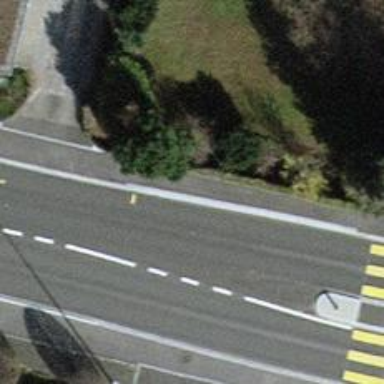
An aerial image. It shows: Bus stop with platform for public transport.